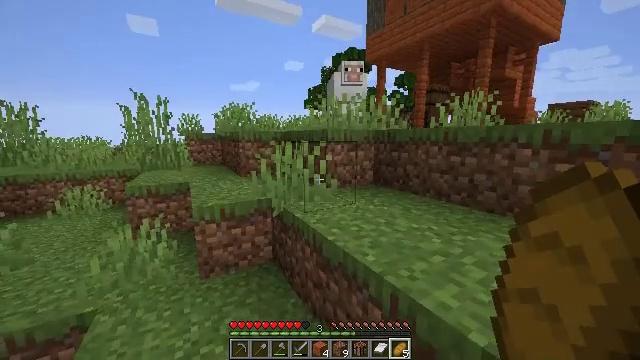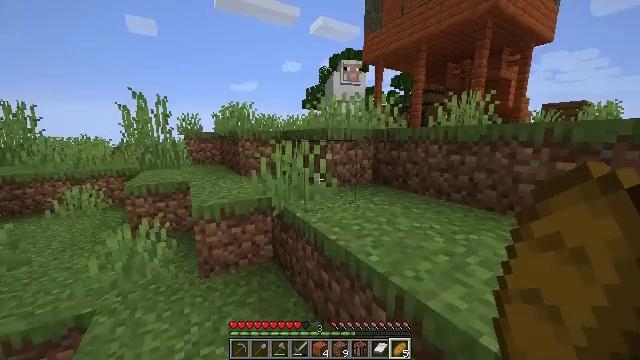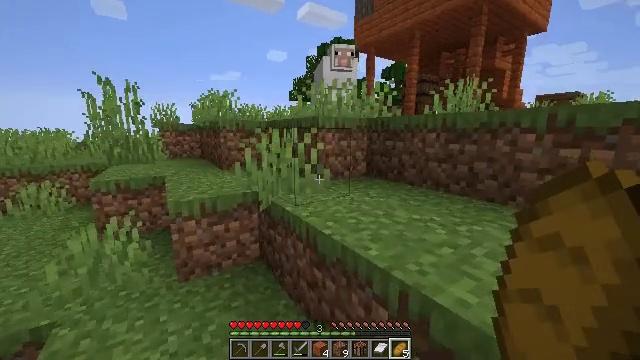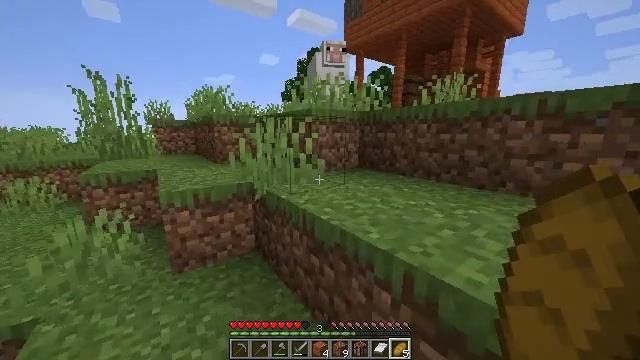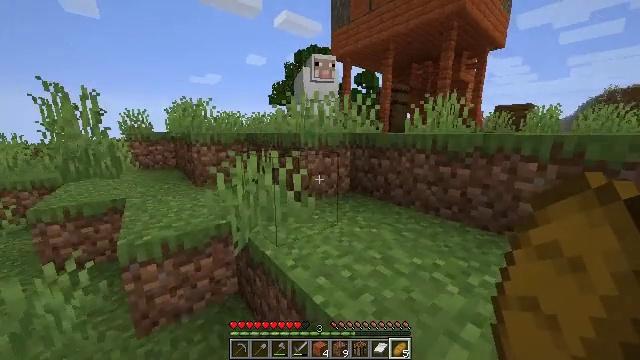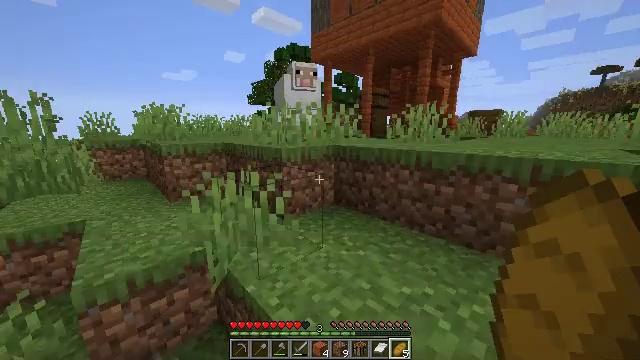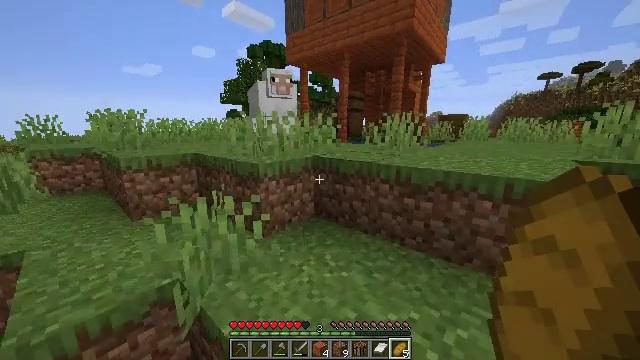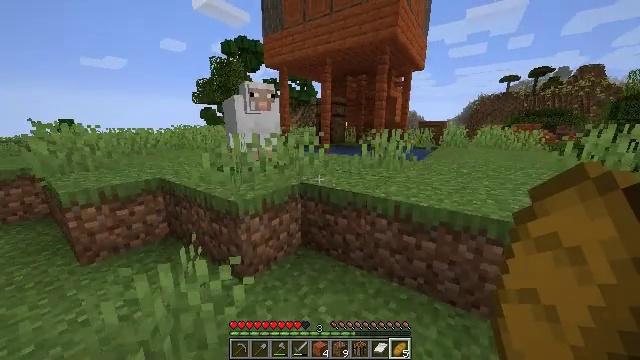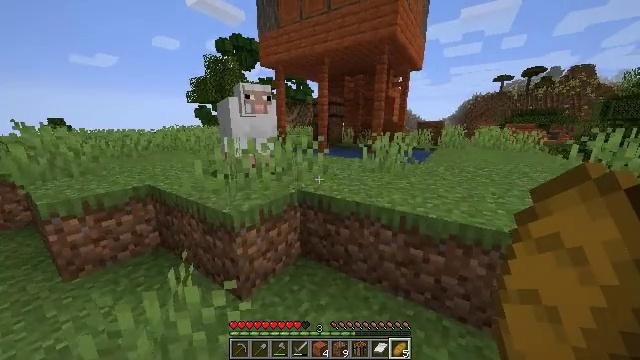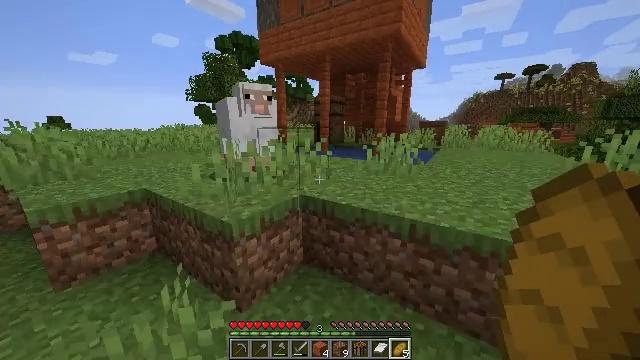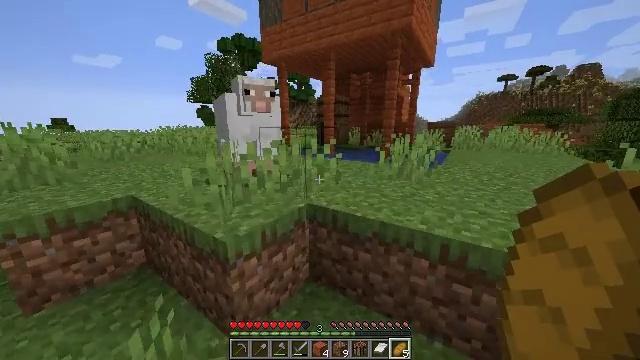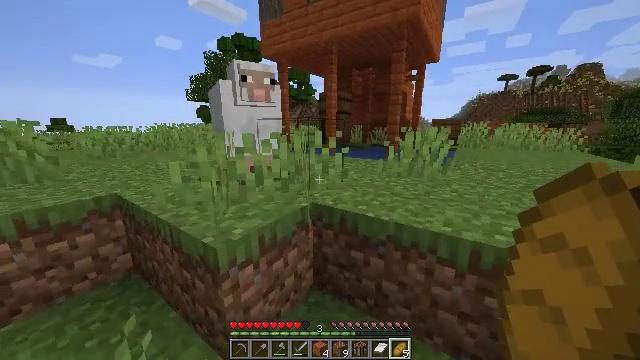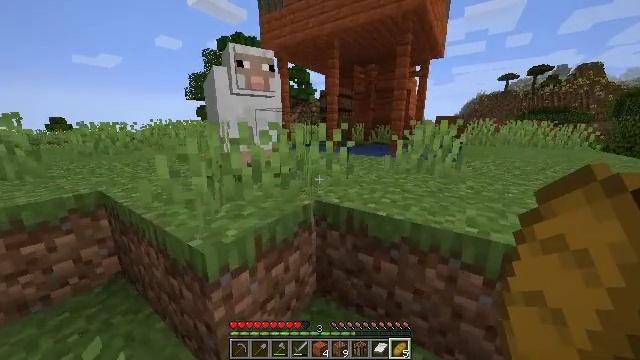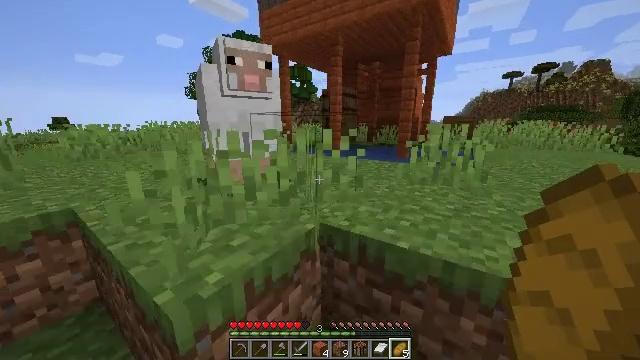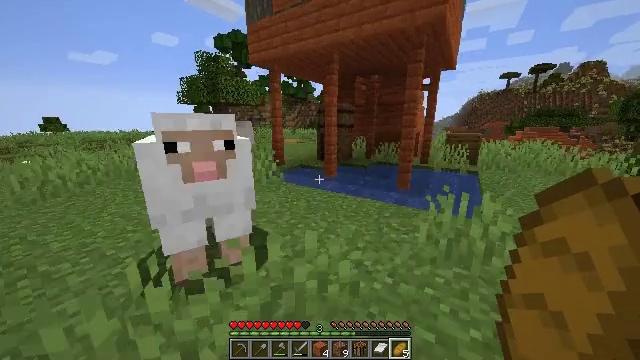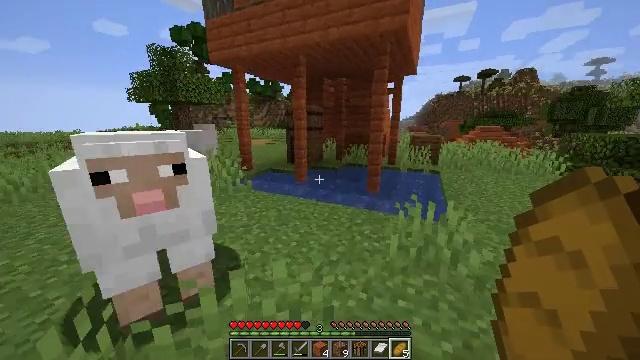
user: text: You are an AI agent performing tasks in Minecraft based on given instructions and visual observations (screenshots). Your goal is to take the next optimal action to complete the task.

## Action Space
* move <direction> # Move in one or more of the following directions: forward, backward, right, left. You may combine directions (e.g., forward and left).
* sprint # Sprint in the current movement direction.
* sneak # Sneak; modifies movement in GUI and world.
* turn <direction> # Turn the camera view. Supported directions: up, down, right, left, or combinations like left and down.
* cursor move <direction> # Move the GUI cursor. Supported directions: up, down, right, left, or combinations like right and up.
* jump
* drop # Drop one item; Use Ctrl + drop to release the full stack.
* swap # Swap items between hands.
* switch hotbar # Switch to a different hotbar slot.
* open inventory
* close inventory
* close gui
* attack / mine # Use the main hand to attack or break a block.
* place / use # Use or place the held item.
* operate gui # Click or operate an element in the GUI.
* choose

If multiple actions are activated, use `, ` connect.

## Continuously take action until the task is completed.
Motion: motion action
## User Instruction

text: Get the cartography table into your inventory.
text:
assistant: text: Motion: move forward, sprint
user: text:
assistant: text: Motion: move forward, sprint, turn right
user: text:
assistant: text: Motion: move forward, sprint, turn right
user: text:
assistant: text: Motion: move forward, sprint, turn right, jump
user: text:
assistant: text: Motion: move forward, sprint, turn right, jump
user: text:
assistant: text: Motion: move forward, sprint, turn right, jump
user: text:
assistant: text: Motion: move forward, sprint, turn right, jump
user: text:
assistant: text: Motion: move forward, sprint, turn right
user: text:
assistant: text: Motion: move forward, sprint
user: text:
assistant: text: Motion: move forward, sprint
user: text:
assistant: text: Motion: move forward, sprint
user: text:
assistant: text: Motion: move forward and move right, sprint
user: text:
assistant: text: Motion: move forward and move right, sprint, jump
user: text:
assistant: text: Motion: move forward and move right, sprint, jump
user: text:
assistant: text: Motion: move forward and move right, sprint, turn right, jump
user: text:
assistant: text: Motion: move forward and move right, sprint, turn right, jump
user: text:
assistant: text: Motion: move forward and move right, sprint, turn right and down, jump
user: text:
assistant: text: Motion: move forward and move right, sprint, turn right and down
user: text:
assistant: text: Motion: move forward and move right, sprint
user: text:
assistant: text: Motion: move forward and move right, sprint
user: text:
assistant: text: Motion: move forward and move right, sprint
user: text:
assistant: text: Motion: move forward and move right, sprint
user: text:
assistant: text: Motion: move forward and move right, sprint
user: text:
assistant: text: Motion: move forward and move right, sprint
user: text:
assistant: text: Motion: move forward and move right, sprint
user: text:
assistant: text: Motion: move forward and move right, sprint
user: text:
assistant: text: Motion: move forward and move right, sprint
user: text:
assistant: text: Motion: move forward and move right, sprint
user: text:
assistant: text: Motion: move forward, sprint
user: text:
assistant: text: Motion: move forward, sprint